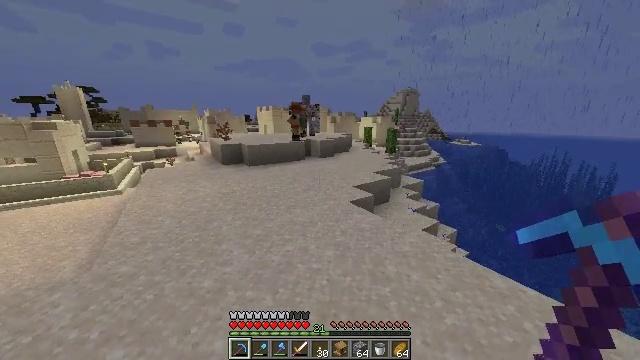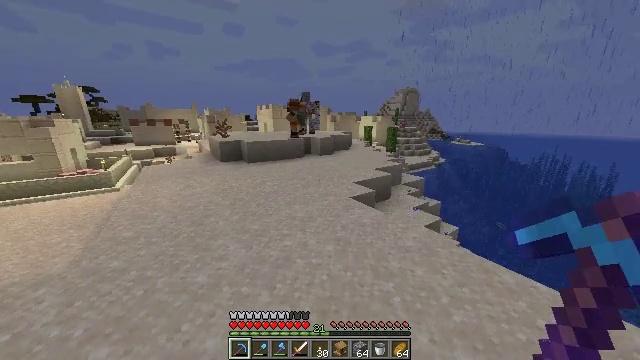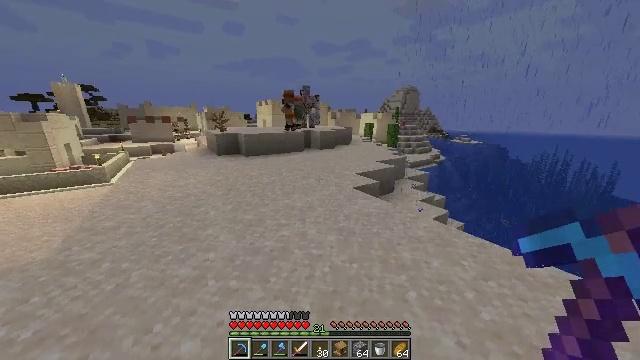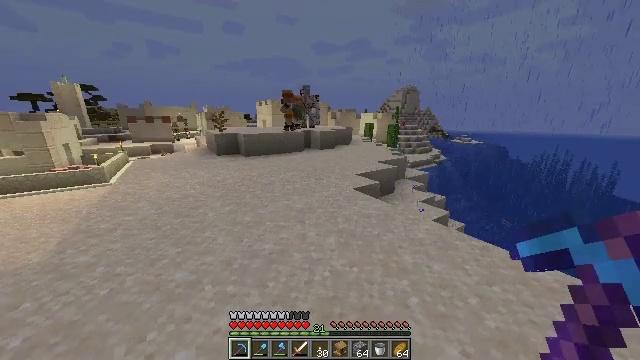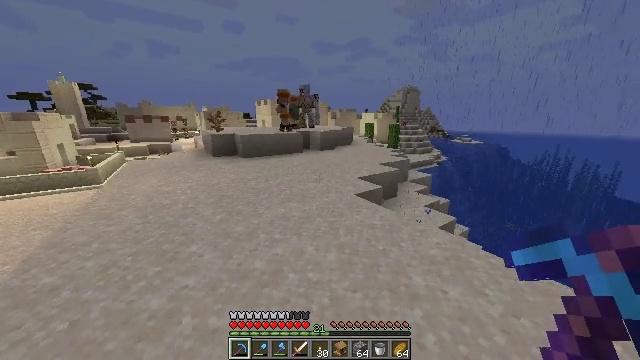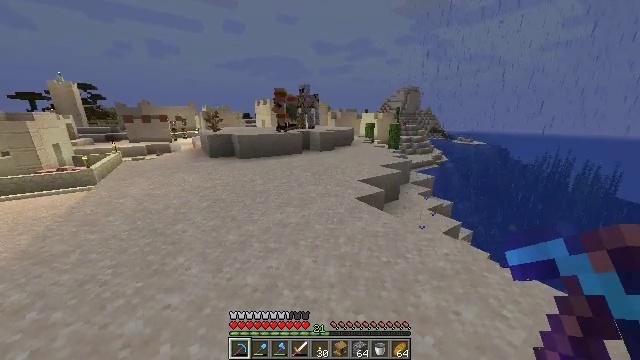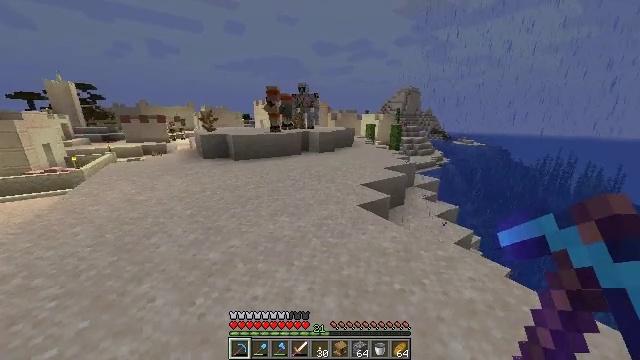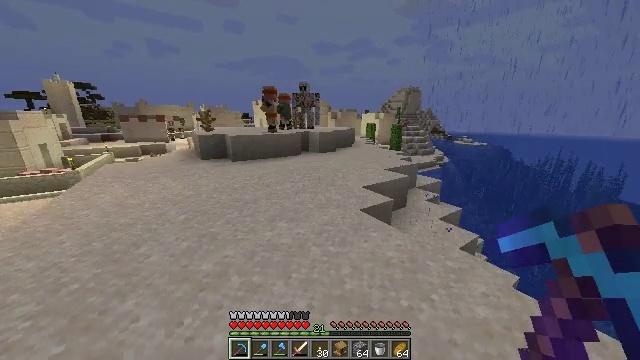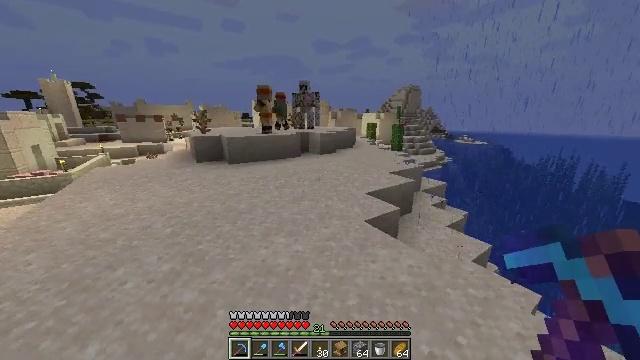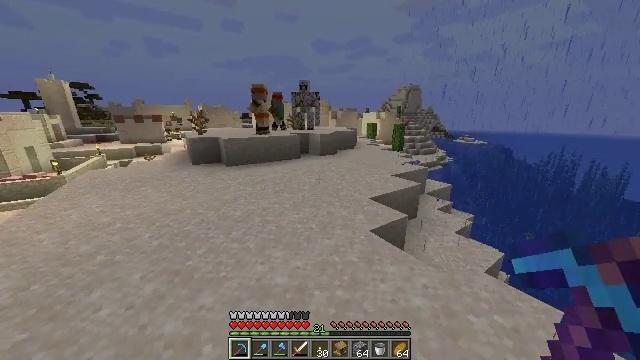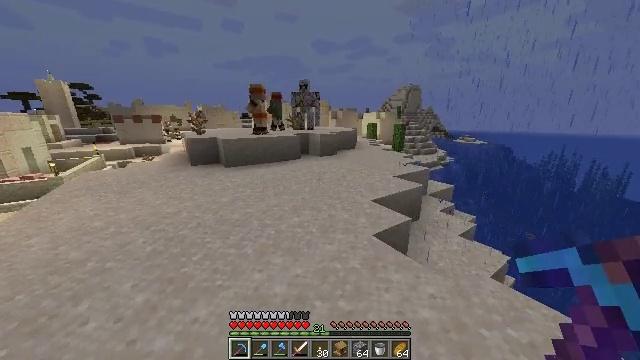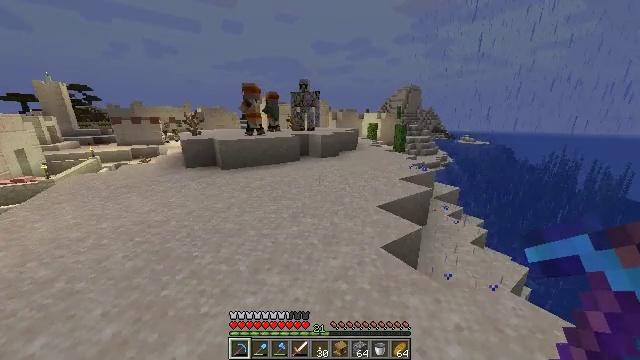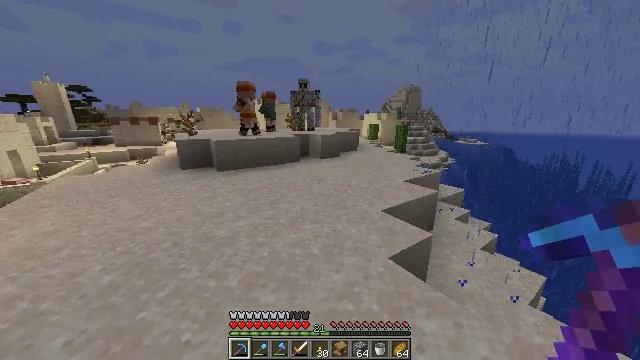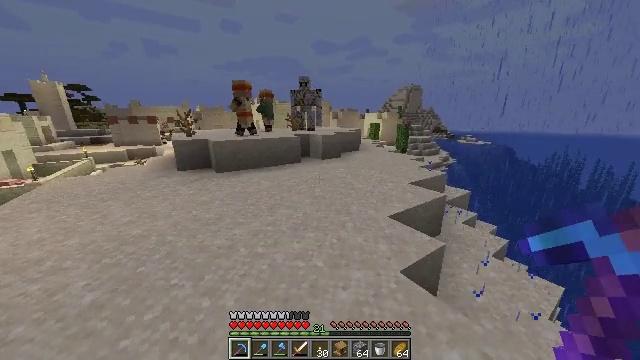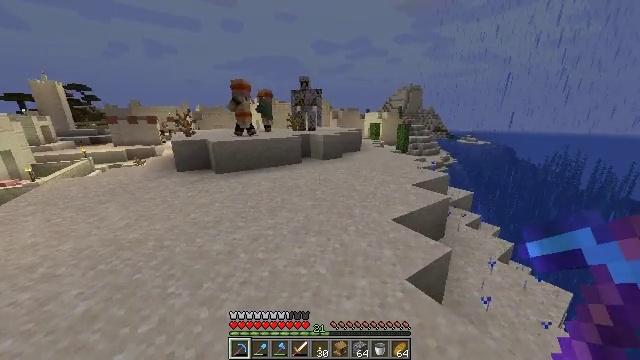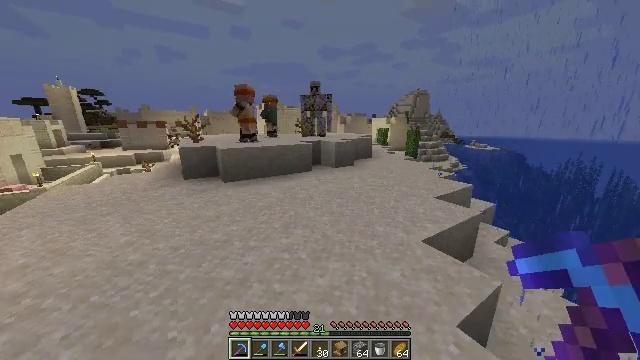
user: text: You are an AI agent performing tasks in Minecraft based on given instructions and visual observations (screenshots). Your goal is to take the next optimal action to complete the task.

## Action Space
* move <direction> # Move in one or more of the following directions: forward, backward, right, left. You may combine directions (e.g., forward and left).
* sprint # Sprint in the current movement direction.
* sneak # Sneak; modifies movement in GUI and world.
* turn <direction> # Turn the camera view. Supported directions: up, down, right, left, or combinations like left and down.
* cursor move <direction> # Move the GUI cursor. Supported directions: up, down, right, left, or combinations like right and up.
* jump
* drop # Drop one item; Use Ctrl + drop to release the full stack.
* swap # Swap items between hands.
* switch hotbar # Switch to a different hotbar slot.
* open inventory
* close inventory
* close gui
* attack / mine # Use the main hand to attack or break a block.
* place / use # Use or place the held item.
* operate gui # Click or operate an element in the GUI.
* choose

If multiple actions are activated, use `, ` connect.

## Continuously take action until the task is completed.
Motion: motion action
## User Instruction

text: Extract smooth sandstone from its location.
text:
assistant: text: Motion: move forward, sprint
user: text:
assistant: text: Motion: move forward, sprint
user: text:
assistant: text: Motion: move forward, sprint
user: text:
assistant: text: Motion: move forward, sprint
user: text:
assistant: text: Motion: move forward, sprint
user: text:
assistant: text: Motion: move forward, sprint
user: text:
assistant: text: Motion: move forward, sprint
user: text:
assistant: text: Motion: move forward, sprint
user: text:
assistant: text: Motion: move forward, sprint
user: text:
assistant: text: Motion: move forward, sprint
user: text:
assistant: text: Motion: move forward, sprint
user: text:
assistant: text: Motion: move forward, sprint
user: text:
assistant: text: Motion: move forward and move left, sprint
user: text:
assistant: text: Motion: move forward and move left, sprint
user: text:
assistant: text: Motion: move forward and move left, sprint, turn left and up
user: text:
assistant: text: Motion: move forward and move left, sprint, turn left and up
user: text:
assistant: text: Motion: move forward and move left, sprint
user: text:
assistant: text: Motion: move forward and move left, sprint, turn left and up
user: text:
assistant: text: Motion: move forward and move left, sprint, turn left and up
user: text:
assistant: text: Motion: move forward and move left, sprint, turn left and up
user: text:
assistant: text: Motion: move forward and move left, sprint, turn left and up
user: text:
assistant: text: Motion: move forward, sprint
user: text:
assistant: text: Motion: move forward, sprint
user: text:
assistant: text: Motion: move forward, sprint
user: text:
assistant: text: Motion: move forward, turn left
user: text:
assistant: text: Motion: move forward, turn left
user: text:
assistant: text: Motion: move forward
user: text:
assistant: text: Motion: move forward
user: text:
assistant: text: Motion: move forward
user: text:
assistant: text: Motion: move forward